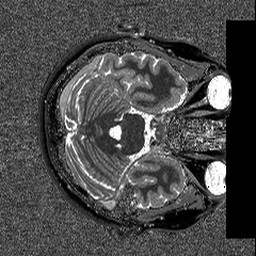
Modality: T1map
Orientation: axial
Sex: female